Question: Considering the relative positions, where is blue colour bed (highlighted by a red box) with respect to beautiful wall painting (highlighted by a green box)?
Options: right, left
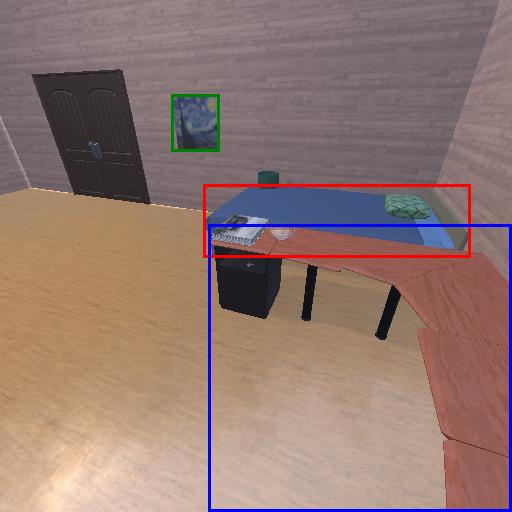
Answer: right